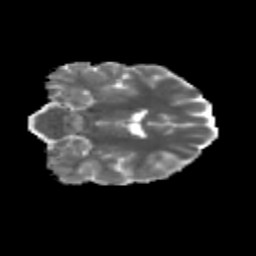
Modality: MD
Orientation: coronal
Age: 26
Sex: female
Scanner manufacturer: siemens
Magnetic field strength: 3 T
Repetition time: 3.5 s
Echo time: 0.125 s